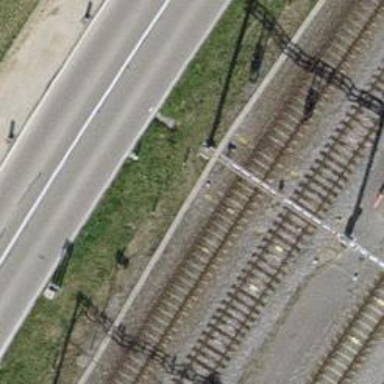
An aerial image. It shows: Railway signal.